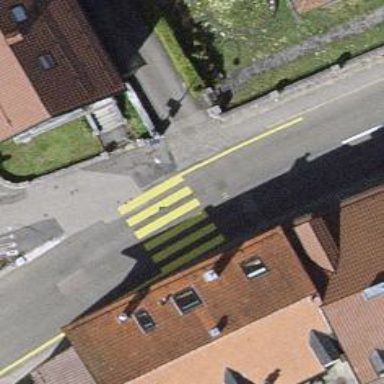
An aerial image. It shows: Zebra crossing on the road.